Field crop: maize
Growth stage: 2
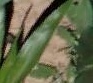
Species: maize